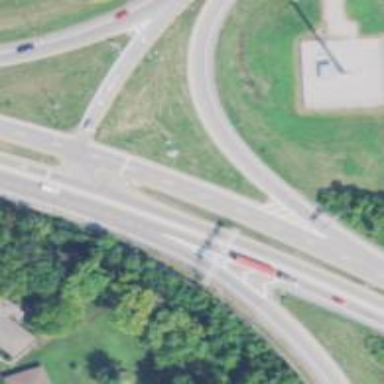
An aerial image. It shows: This image shows trunk highway that functions as expressway.